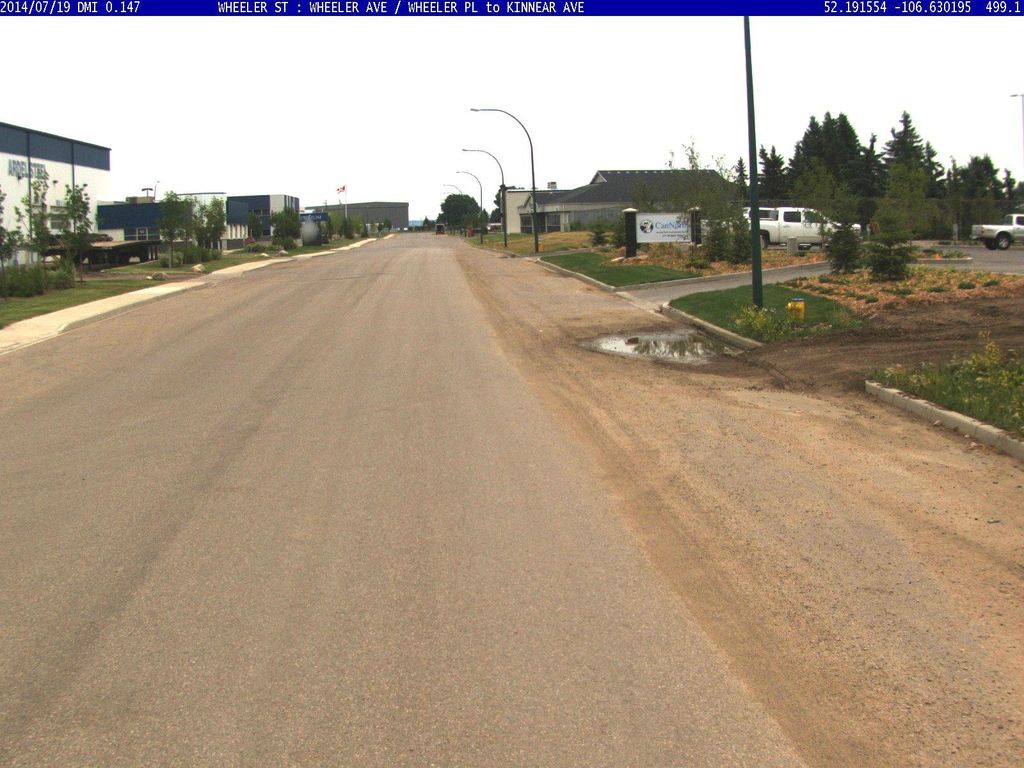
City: saskatoon